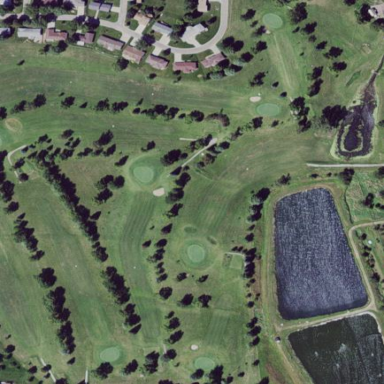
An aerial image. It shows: Golf course.